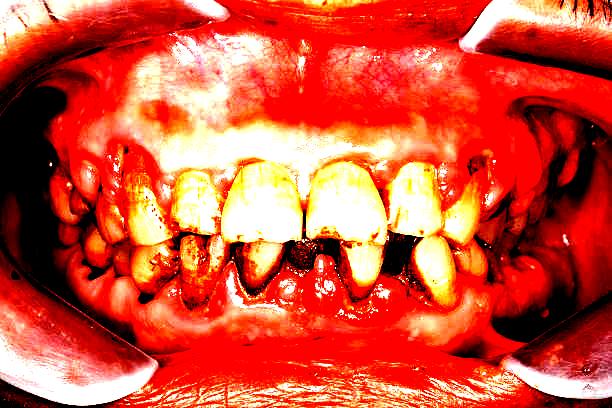
Condition: Calculus